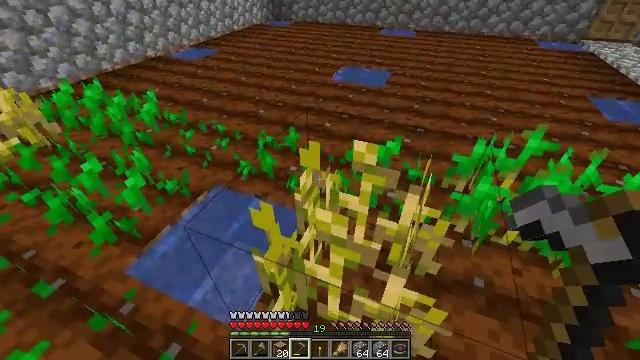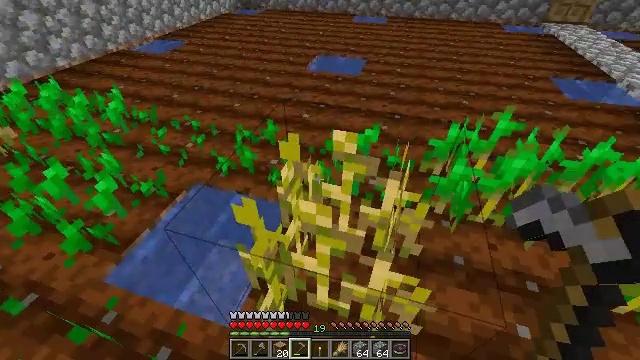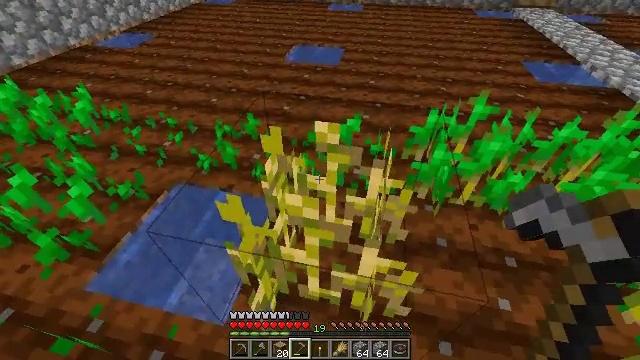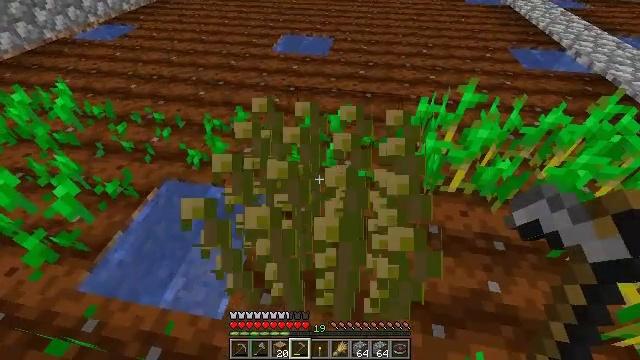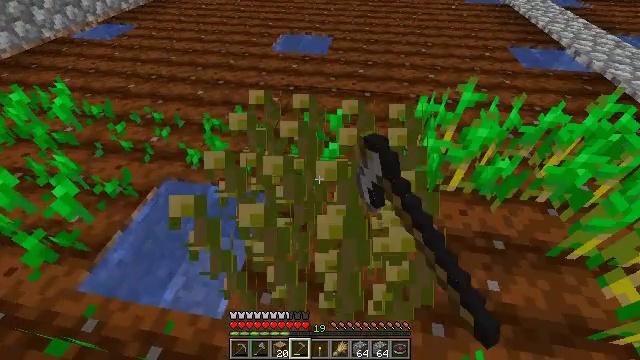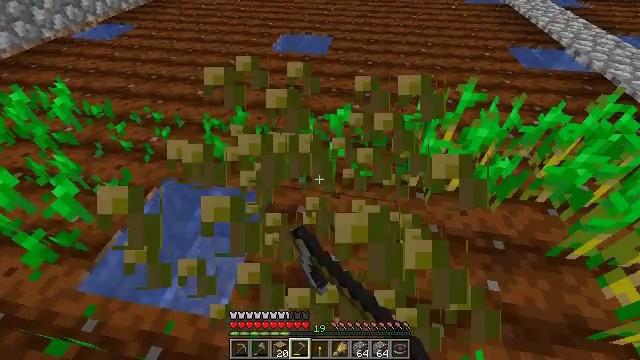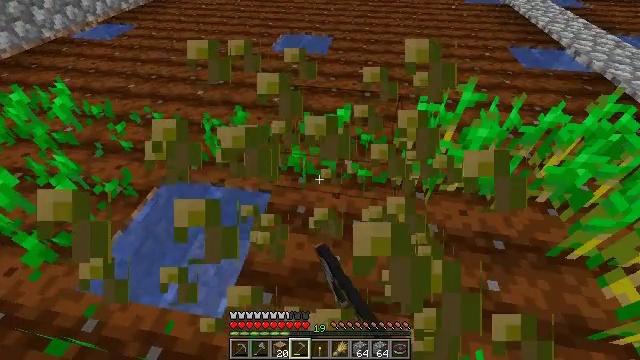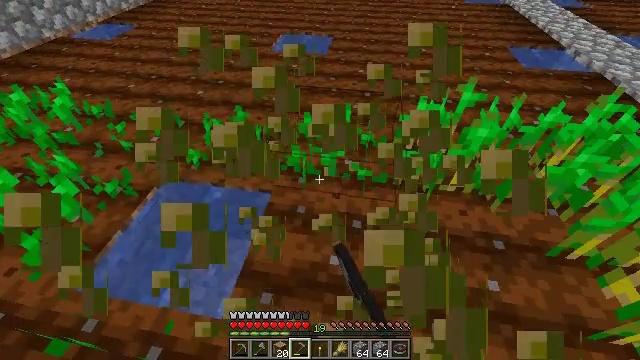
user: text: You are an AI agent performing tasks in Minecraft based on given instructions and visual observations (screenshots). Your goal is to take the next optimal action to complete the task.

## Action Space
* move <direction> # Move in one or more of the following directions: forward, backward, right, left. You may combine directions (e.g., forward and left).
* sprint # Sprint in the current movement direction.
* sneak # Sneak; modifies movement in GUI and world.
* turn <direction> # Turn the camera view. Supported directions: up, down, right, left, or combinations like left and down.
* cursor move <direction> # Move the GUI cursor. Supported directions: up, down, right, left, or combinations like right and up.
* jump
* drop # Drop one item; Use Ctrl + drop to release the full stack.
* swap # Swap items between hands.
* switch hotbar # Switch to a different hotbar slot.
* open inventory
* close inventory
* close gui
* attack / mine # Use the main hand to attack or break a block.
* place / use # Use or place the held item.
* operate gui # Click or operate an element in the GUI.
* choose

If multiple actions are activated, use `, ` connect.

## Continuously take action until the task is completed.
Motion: motion action
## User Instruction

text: Harvest wheat from the field.
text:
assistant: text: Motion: turn right and down
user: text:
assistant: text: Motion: turn right and down
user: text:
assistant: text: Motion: turn right and down, attack / mine
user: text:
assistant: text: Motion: attack / mine
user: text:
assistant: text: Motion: attack / mine
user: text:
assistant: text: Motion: no_op
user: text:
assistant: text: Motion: no_op
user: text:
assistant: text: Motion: no_op